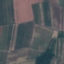
Land use / land cover class: PermanentCrop